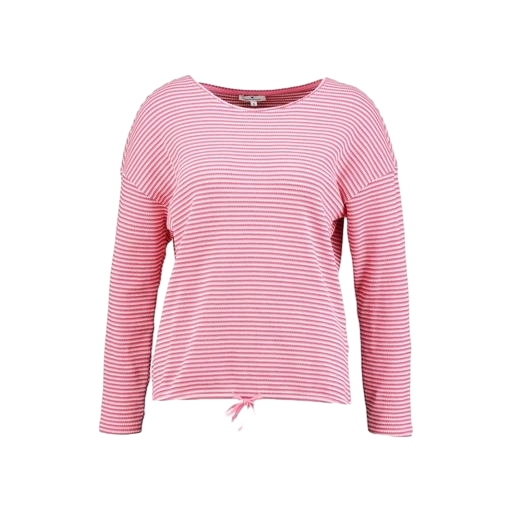
red women's striped long-sleeve t-shirt, pink long-sleeve drawstring top, pink british boat neck tee, white background